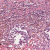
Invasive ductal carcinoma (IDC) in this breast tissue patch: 0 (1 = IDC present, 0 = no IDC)